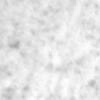
Label: no_change